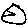
Label: circle